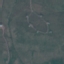
Land use / land cover: HerbaceousVegetation